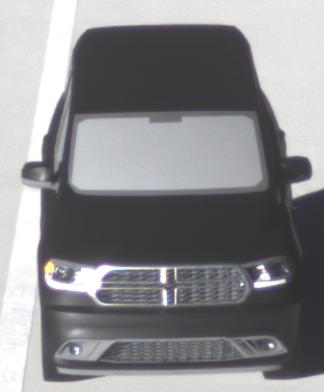
Make: Dodge
Model: Durango
Detailed model: Gen. 3
Model produced from: 2010
Doors: 5
Color: black
Road condition: dry road
Daytime: sunrise or sunset
Contrast: high contrast